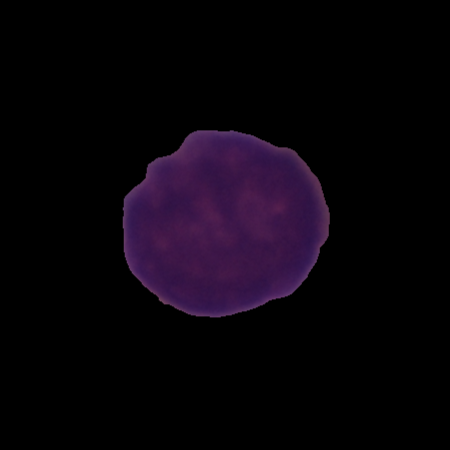
Label: cancer